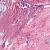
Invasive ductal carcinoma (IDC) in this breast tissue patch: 1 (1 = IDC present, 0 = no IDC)